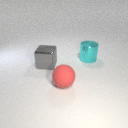
large red rubber sphere to the left of large cyan metal cylinder